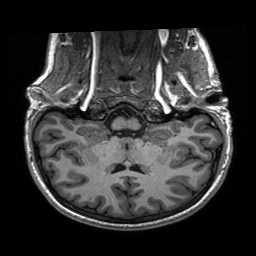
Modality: T1w
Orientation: sagittal
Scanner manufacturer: siemens
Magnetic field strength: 3 T
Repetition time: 2.3 s
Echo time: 0.00197 s